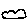
Label: cloud